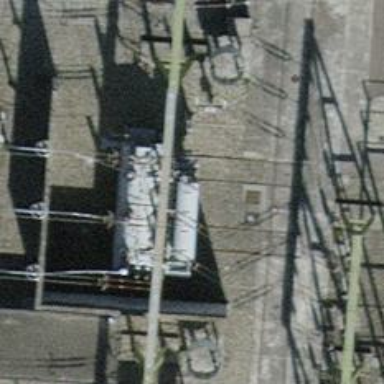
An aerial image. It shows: Bay for power lines.